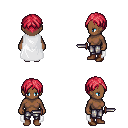
a pixel art fantasy rpg character, female body template, human, dark skin, white cape, metal pants, ruby red parted hairstyle, brown shoes, dagger, four views (front, back, left, right), 2x2 character sprite sheet, small pixel art, hard edges, no anti-aliasing